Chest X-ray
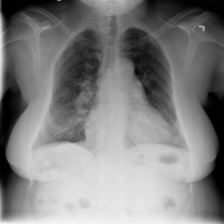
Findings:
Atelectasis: negative
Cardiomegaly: positive
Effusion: negative
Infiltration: positive
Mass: negative
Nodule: negative
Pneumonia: negative
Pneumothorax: negative
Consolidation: negative
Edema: negative
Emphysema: negative
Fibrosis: negative
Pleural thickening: negative
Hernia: negative